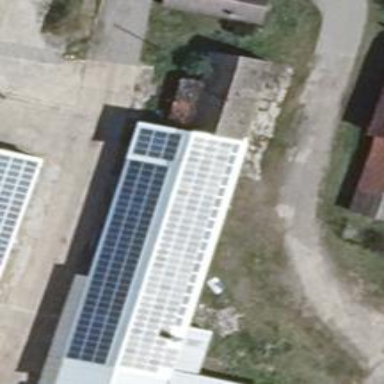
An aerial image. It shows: Small solar photovoltaic panel generator is producing electricity.